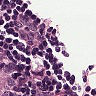
Metastatic tissue present: yes